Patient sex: M
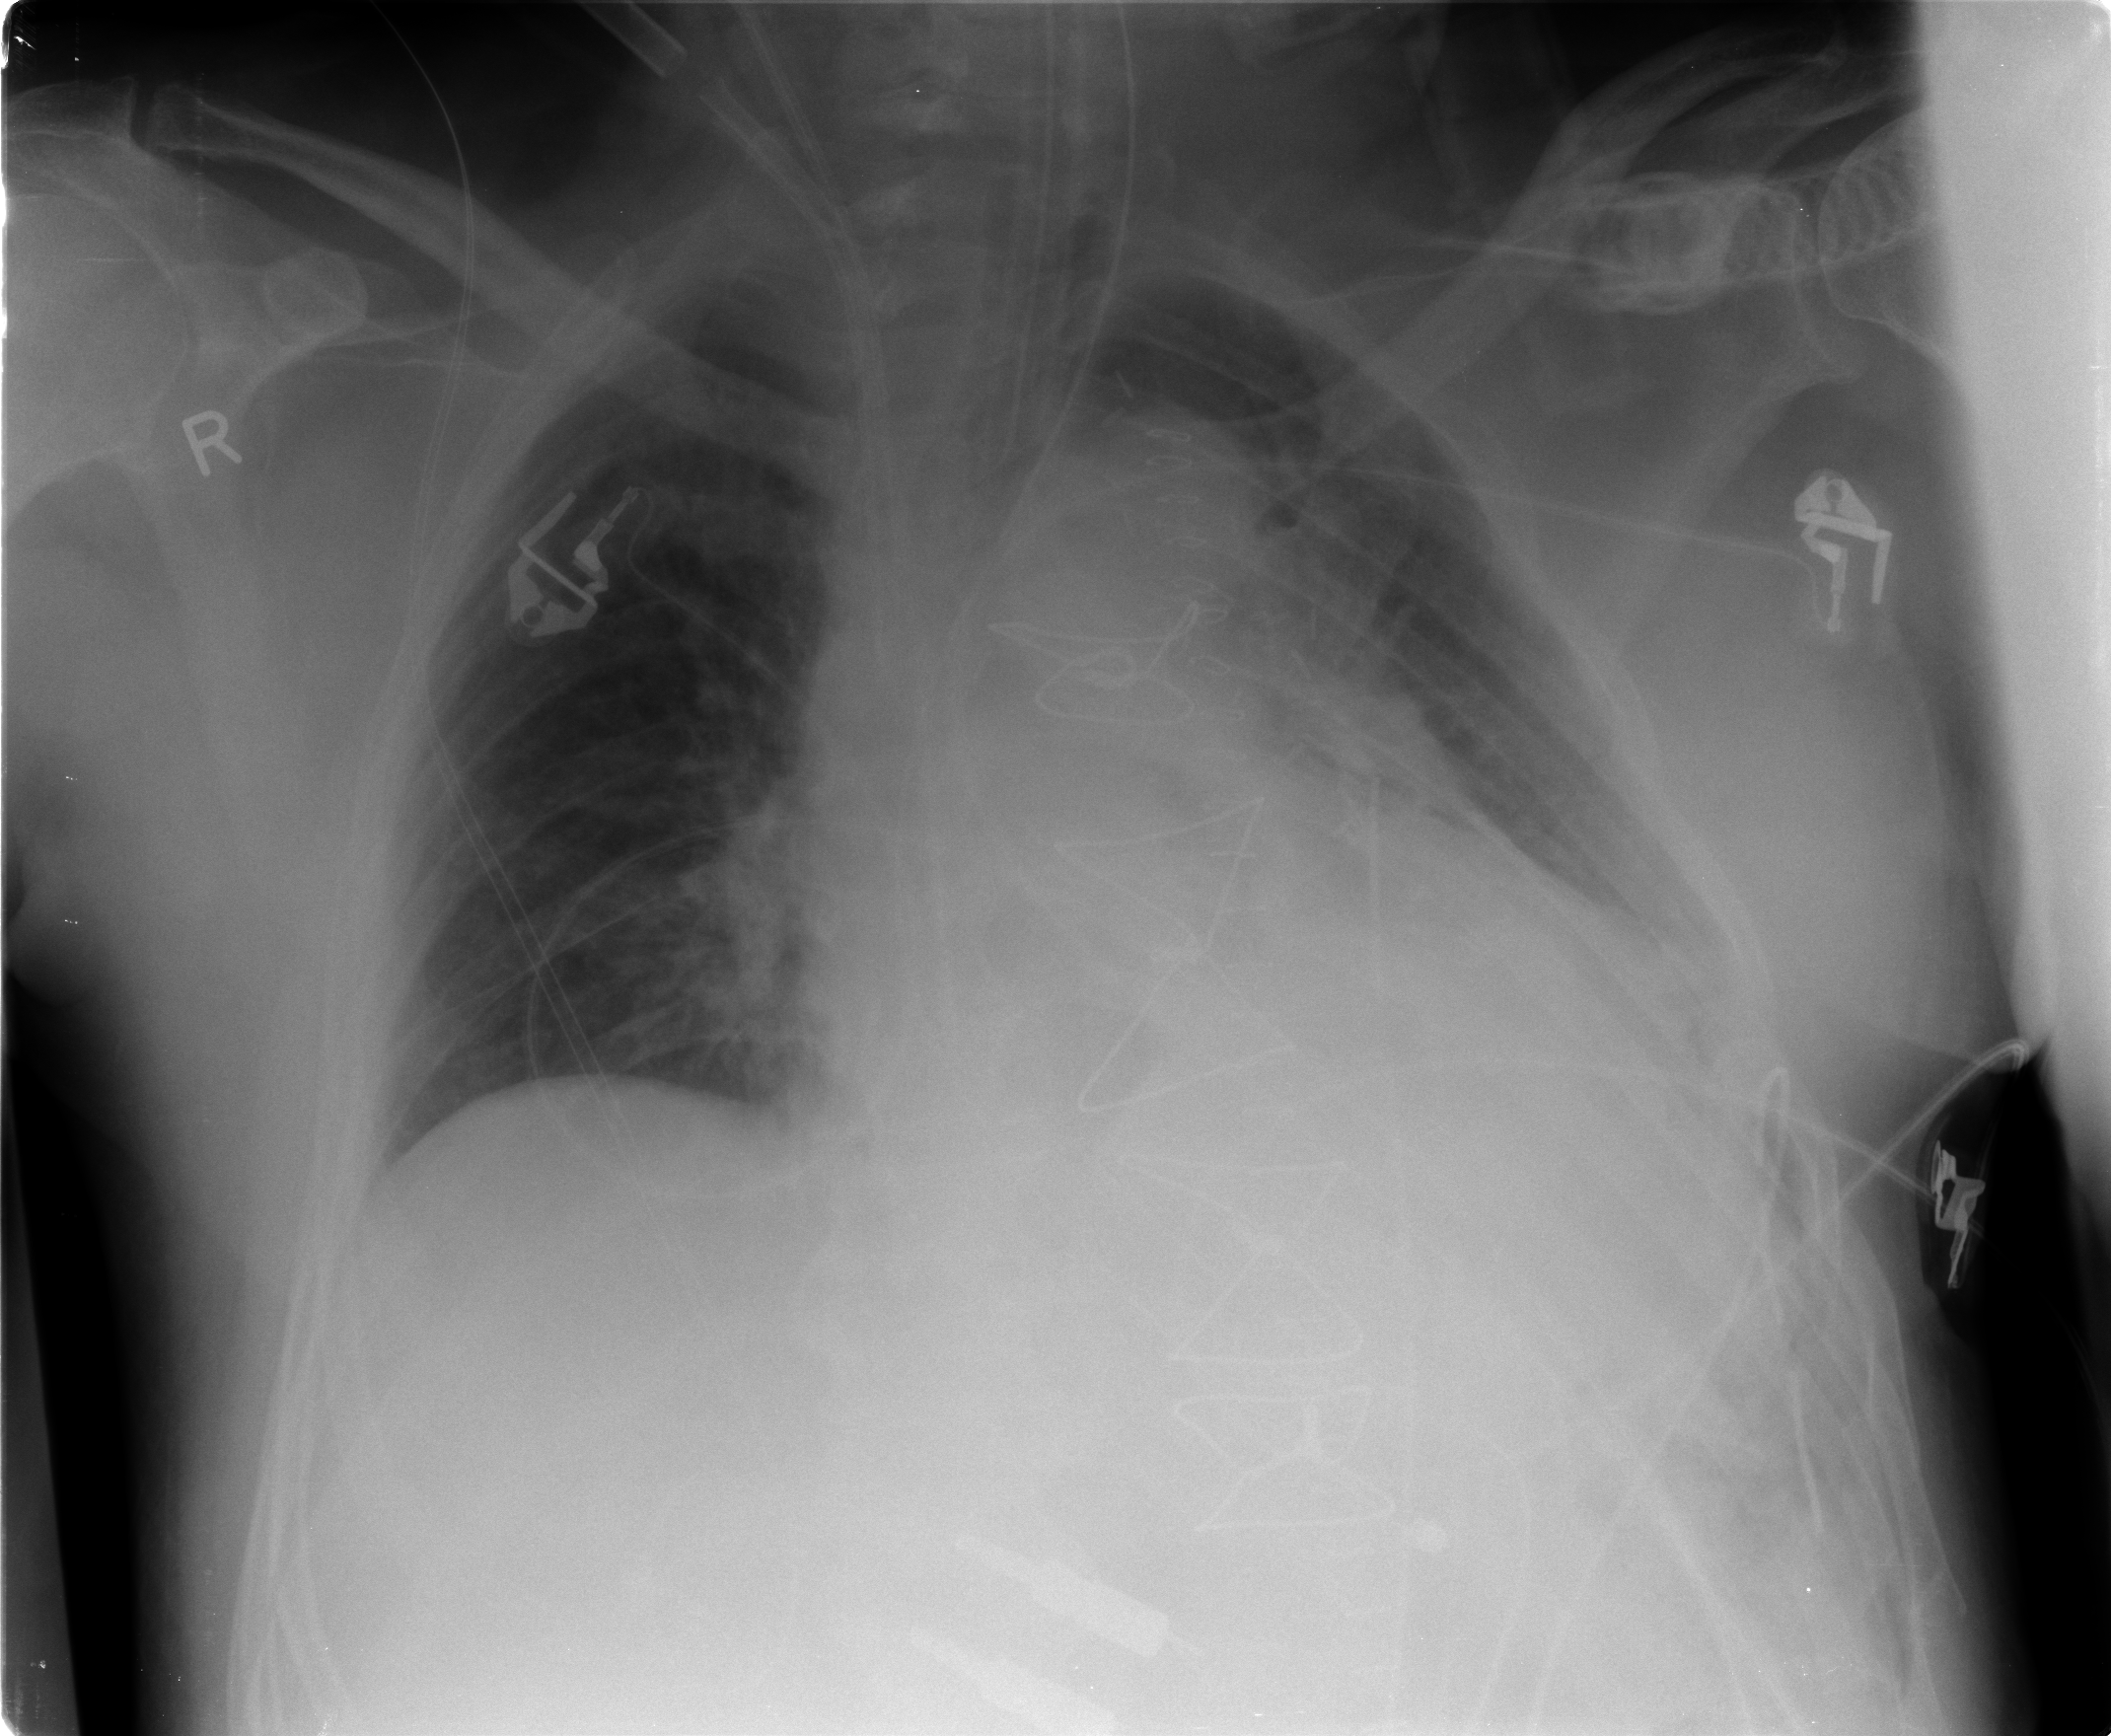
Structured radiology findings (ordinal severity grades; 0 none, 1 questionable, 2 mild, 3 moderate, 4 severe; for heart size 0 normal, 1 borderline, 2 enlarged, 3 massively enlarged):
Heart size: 1
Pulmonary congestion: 2
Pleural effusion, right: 0
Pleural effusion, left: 1
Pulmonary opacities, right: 0
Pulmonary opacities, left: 0
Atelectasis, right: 2
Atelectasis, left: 2